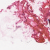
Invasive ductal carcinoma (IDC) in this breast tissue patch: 0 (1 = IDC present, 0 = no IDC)